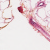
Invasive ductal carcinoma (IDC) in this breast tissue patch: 0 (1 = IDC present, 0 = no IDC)